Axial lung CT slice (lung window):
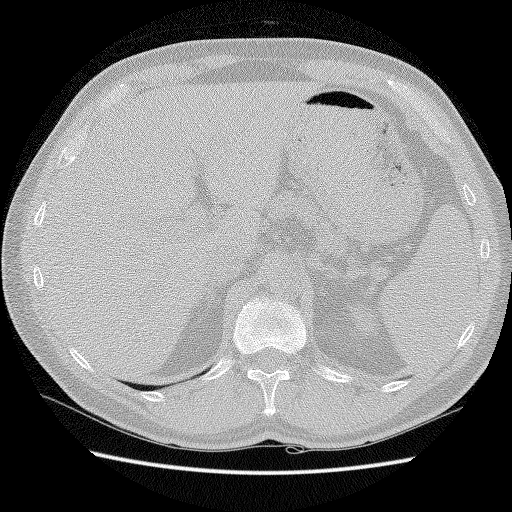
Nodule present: no